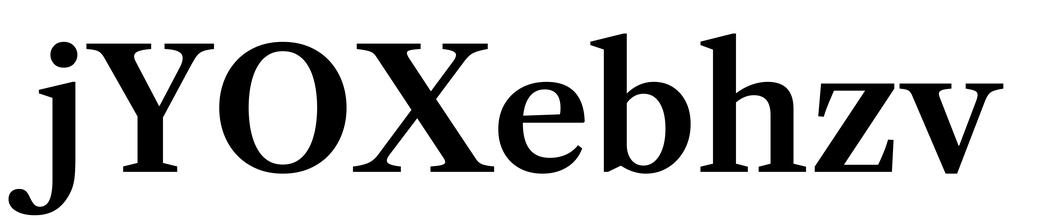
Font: LibreCaslonText_SemiBold